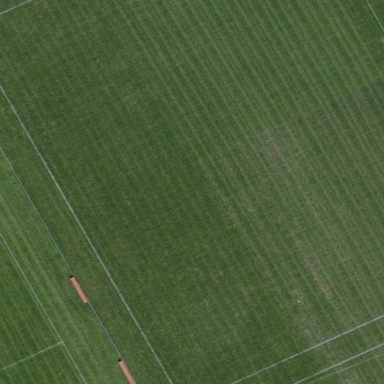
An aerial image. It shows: Soccer pitch for leisure land activities.